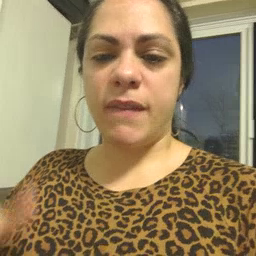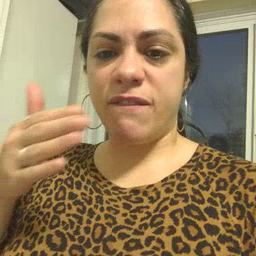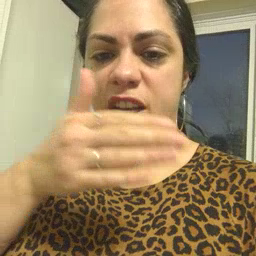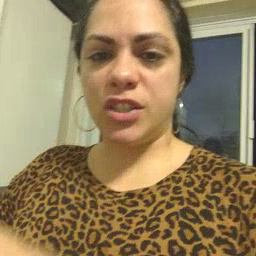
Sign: fish